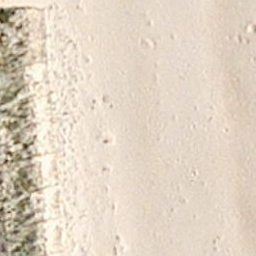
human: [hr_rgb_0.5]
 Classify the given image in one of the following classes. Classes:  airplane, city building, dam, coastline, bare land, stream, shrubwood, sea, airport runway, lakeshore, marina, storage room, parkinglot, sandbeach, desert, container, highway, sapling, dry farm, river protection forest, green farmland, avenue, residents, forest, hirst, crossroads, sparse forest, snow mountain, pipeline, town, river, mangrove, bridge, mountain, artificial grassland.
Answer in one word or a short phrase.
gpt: sandbeach